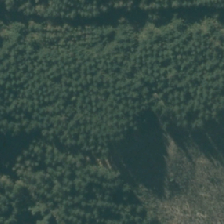
Land cover: harvested_forest